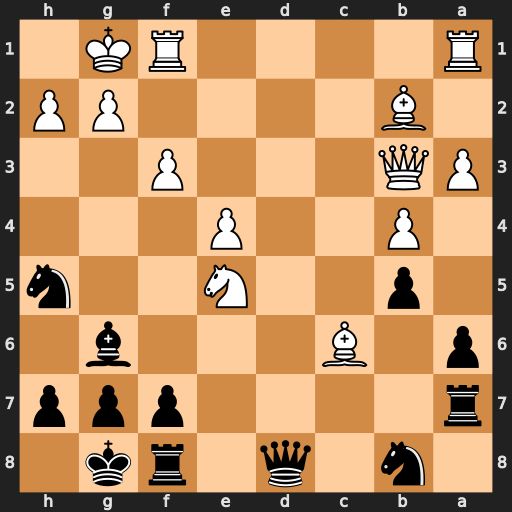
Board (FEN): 1n1q1rk1/r4ppp/p1B3b1/1p2N2n/1P2P3/PQ3P2/1B4PP/R4RK1
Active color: b
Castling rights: -
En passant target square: -
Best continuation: Qb6+ Kh1 Nxc6